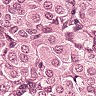
Metastatic tissue present: yes